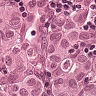
Metastatic tissue present: yes